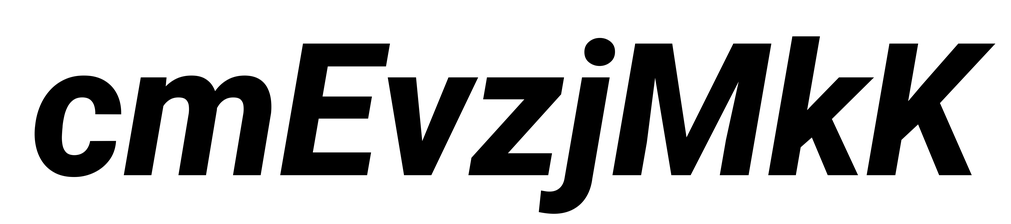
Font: Roboto-Italic_ExtraBold_Italic